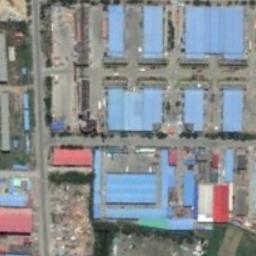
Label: industrial_area